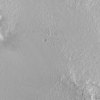
Atmospheric dust classification: not_dusty